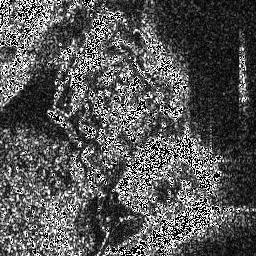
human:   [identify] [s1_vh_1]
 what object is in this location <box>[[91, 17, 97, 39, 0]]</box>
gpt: <ref>1 medium ship at the top right</ref>